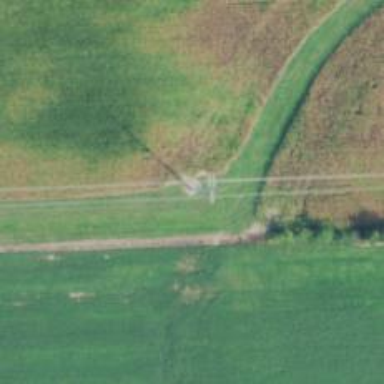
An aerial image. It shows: Power tower.